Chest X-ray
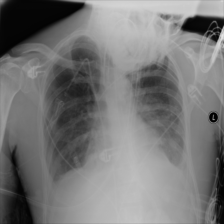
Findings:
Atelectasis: negative
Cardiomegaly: negative
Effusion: positive
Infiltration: negative
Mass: negative
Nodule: negative
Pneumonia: negative
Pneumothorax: negative
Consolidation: positive
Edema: negative
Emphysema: negative
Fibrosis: negative
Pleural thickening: negative
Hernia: negative